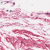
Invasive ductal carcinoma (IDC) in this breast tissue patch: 0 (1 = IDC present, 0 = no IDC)